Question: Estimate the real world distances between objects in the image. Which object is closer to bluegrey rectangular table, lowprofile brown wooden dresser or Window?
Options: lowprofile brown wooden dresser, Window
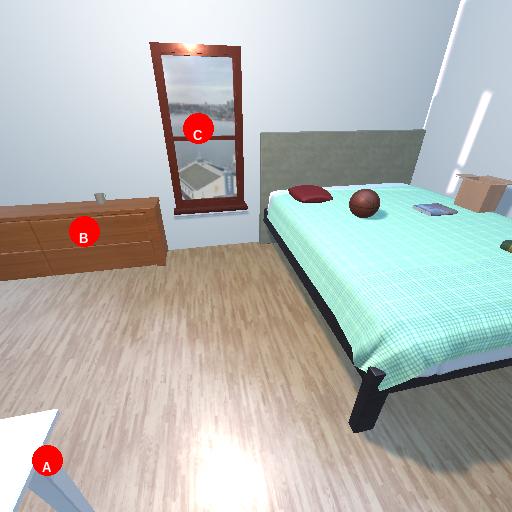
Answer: lowprofile brown wooden dresser